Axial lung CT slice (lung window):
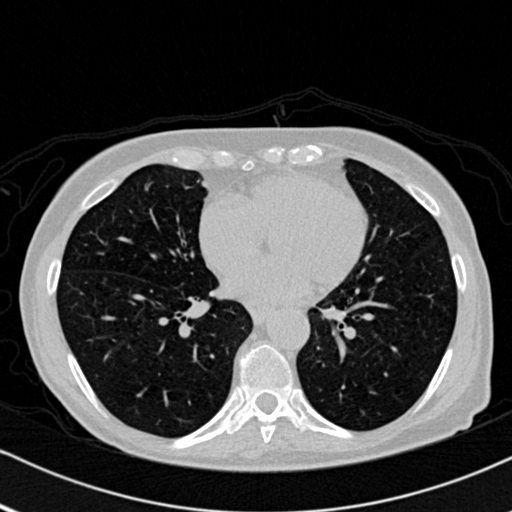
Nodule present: no